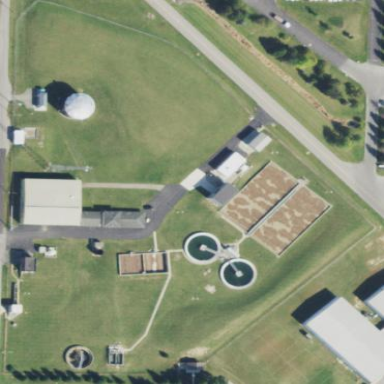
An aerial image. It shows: View of wastewater plant.